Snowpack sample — Snodgrass Mountain, Crested Butte, Colorado (2/4/25, 12:06 PM MST)
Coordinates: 38.923, -106.968
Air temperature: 35 °F
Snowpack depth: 80 cm
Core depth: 70 cm
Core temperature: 32 °F
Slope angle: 14°, slope face: 78°
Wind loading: low
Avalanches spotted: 0
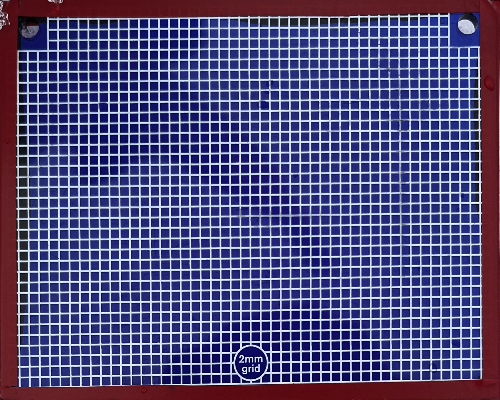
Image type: profile
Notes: No avalanches nearby, unusually warm weather for the last month reported by residents, Collected 25 yards from treeline